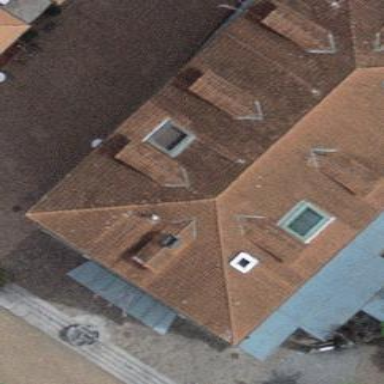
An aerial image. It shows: Building with hipped roof.